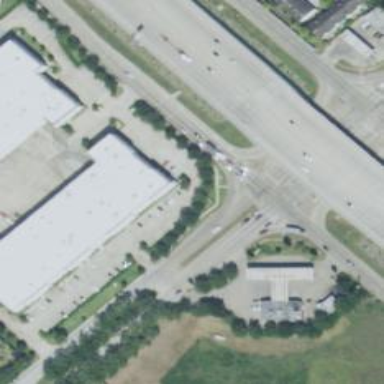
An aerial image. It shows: Secondary road with frontage road.